Interaction volume radius: 10 \u00c5
Interaction volume height: 10 \u00c5
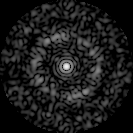
Disorder parameter: 0.8143